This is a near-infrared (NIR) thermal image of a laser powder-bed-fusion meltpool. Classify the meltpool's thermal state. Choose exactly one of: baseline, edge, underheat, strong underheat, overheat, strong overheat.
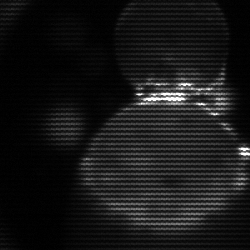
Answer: edge